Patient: sex M, age 60
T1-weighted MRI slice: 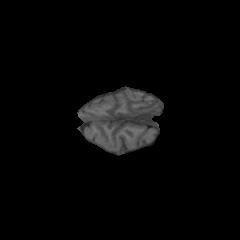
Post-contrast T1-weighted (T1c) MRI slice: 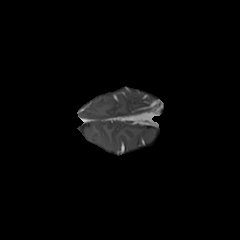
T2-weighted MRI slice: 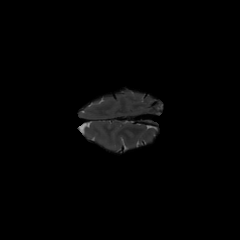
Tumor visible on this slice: no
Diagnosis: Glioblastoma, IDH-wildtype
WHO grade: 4